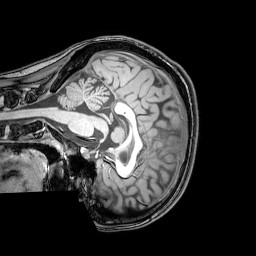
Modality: T1w
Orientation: sagittal
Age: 22
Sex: female
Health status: healthy
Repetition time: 0.081 s
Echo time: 0.037 s